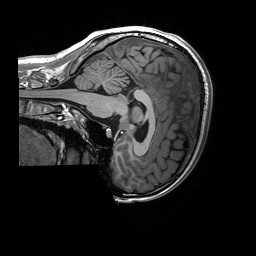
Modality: T1w
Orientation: sagittal
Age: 18
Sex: female
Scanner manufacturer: siemens
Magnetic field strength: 3 T
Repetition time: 2.53 s
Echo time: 0.00227 s